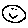
Label: smiley face